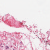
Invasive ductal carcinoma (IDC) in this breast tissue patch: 0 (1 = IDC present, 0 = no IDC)